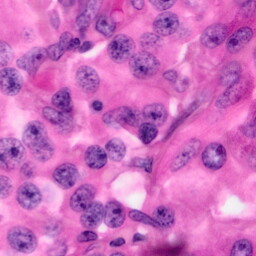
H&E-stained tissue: Pancreatic